Aerial crown-view tile of a tropical tree (Barro Colorado Island, Panama), acquired 20241112:
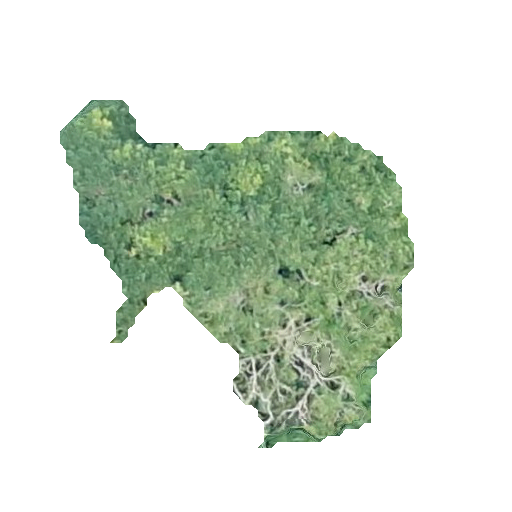
Species: Jacaranda copaia
GBIF accepted scientific name: Jacaranda copaia
Crown area: 112.645 m²